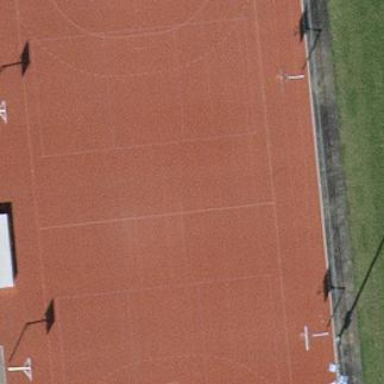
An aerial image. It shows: Multi-sport pitch for leisure activities.